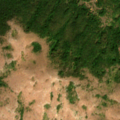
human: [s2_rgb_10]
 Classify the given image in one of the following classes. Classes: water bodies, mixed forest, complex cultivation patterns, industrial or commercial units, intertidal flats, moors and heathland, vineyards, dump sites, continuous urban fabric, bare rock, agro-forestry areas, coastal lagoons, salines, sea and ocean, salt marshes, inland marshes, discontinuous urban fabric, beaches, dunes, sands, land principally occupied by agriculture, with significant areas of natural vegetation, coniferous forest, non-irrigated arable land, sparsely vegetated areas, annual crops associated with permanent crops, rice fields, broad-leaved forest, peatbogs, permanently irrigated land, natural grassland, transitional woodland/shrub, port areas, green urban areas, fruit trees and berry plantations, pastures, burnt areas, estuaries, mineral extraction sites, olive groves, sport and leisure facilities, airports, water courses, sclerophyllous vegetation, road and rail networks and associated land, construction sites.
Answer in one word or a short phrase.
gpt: broad-leaved forest, natural grassland, transitional woodland/shrub